Question: This is my first time using Qt Designer, I create function to get datetime data and then store as string in textedit
'''
import sys
from PyQt5.QtWidgets import QMainWindow, QApplication
from PyQt5.QtCore import *
from PyQt5 import uic
Ui_MainWindow, QtBaseClass = uic.loadUiType("datetime2.ui")
class MyApp(QMainWindow):
def __init__(self):
super(MyApp,self).__init__()
self.ui = Ui_MainWindow()
self.ui.setupUi(self)
self.ui.pushButton.clicked.connect(self.GetDatetime)
def GetDatetime(self):
dt = self.ui.dateTimeEdit.dateTime()
dt_string = dt.toString(self.ui.dateTimeEdit.displayFormat())
self.ui.textEdit.setText(dt_string)
if __name__ == "__main__":
if not QApplication.instance():
app = QApplication(sys.argv)
else:
app = QApplication.instance()
window = MyApp()
window.show()
app.exec()
'''
Here the output

When I change dateTimeEdit column and press button the button, the value in edit text also change.
My question is, how to set datetime with local time every open the program ?
And my second question how to show the second's time, because when I ran the program, can't shown second's value ?
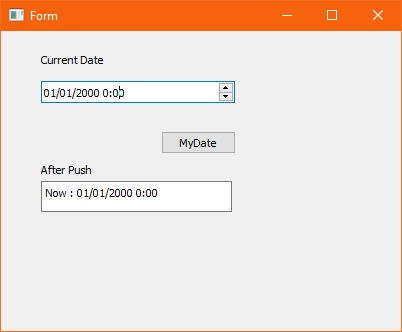
Answer: You have to have the current time using <URL> method.
To show the seconds you must set a <URL> that shows the seconds, for example: 'dd/MM/yyyy hh:mm:ss'.
'''
import sys
from PyQt5 import QtCore, QtWidgets, uic
Ui_MainWindow, QtBaseClass = uic.loadUiType("datetime2.ui")
class MyApp(QtWidgets.QMainWindow):
def __init__(self):
super(MyApp, self).__init__()
self.ui = Ui_MainWindow()
self.ui.setupUi(self)
self.ui.pushButton.clicked.connect(self.GetDatetime)
self.ui.dateTimeEdit.setDateTime(QtCore.QDateTime.currentDateTime())
self.ui.dateTimeEdit.setDisplayFormat("dd/MM/yyyy hh:mm:ss")
def GetDatetime(self):
dt = self.ui.dateTimeEdit.dateTime()
dt_string = dt.toString(self.ui.dateTimeEdit.displayFormat())
self.ui.textEdit.setText(dt_string)
if __name__ == "__main__":
app = QtWidgets.QApplication.instance()
if app is None:
app = QtWidgets.QApplication(sys.argv)
window = MyApp()
window.show()
sys.exit(app.exec())
'''